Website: walmart
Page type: order-returns
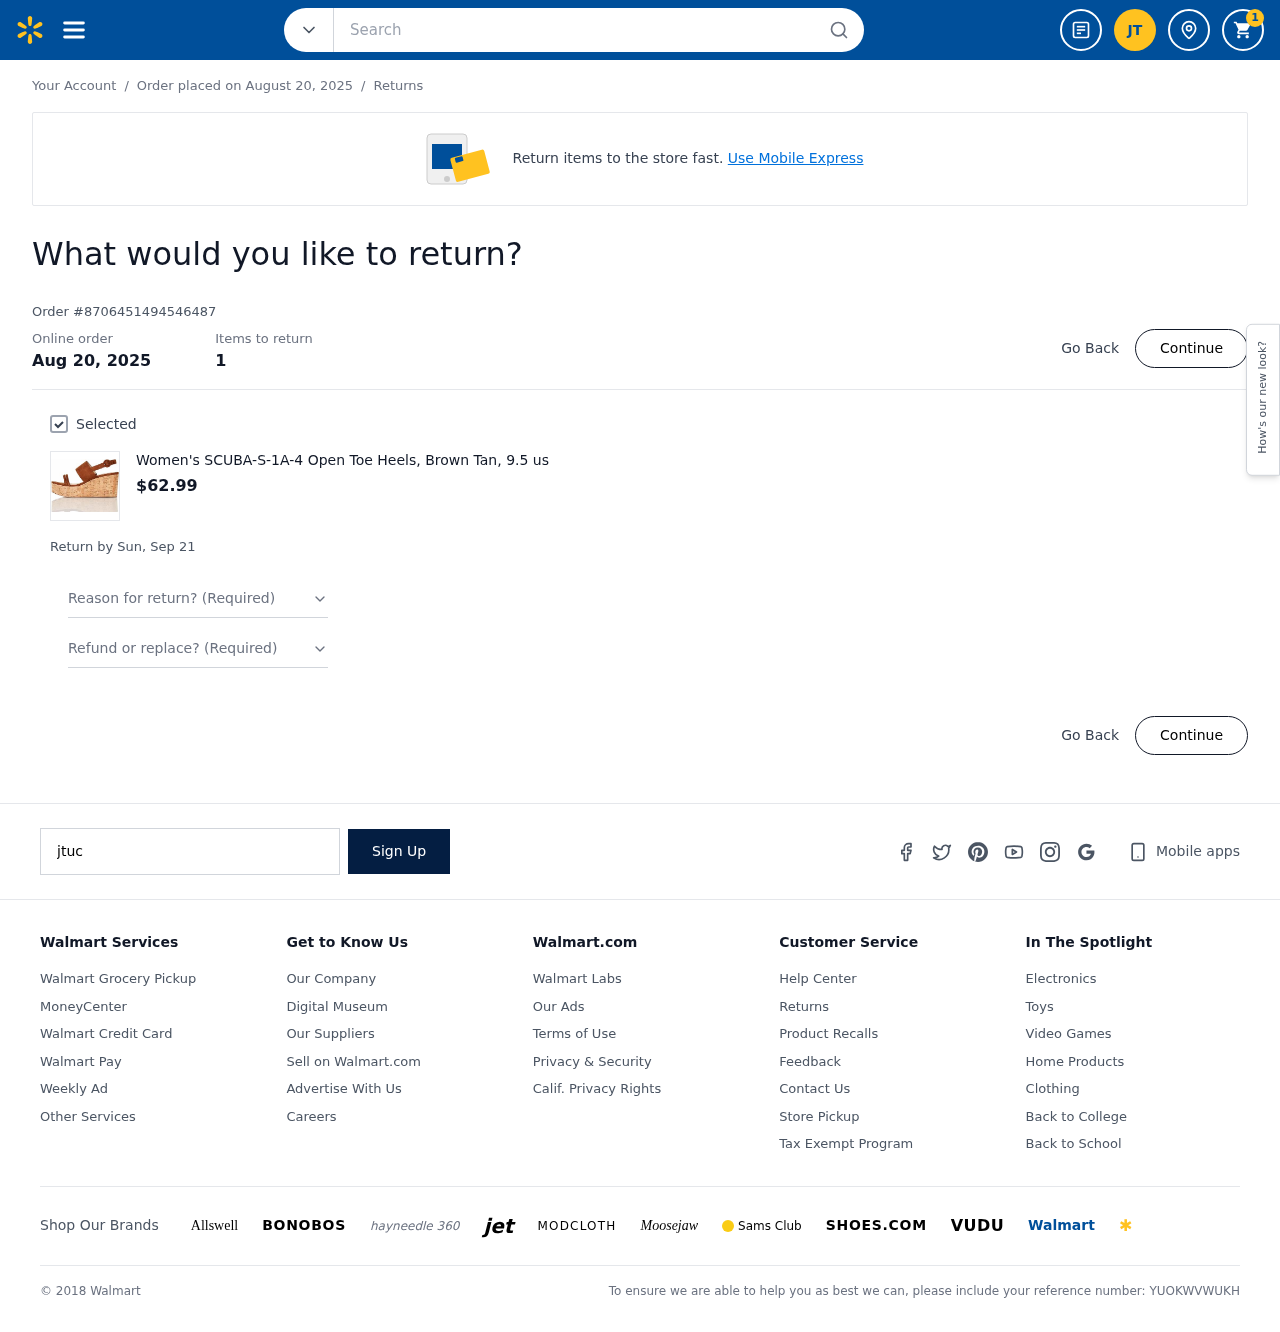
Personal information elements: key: PII_EMAIL
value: jtucker@yahoo.com
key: PII_INITIALS
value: JT
Product elements: key: PRODUCT1_NAME
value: Women's SCUBA-S-1A-4 Open Toe Heels, Brown Tan, 9.5 us
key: PRODUCT1_PRICE
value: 62.99
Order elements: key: ORDER_NUM_ITEMS
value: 1
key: ORDER_DATE
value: Order placed on August 20, 2025
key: ORDER_DATE
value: Aug 20, 2025
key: ORDER_ID
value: Order #8706451494546487
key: ORDER_RETURN_BY_DATE
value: Return by Sun, Sep 21
Search elements: key: HEADER_SEARCH
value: Search